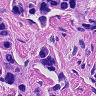
Metastatic tissue present: yes